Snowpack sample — Loveland Pass, Silver Plume, Colorado, USA (2/11/26, 12:00 PM MST)
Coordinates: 39.663, -105.886
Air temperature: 35 °F
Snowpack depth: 82 cm
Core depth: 10 cm
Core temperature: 17.6 °F
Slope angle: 13°, slope face: 12°
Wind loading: high
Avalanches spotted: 1
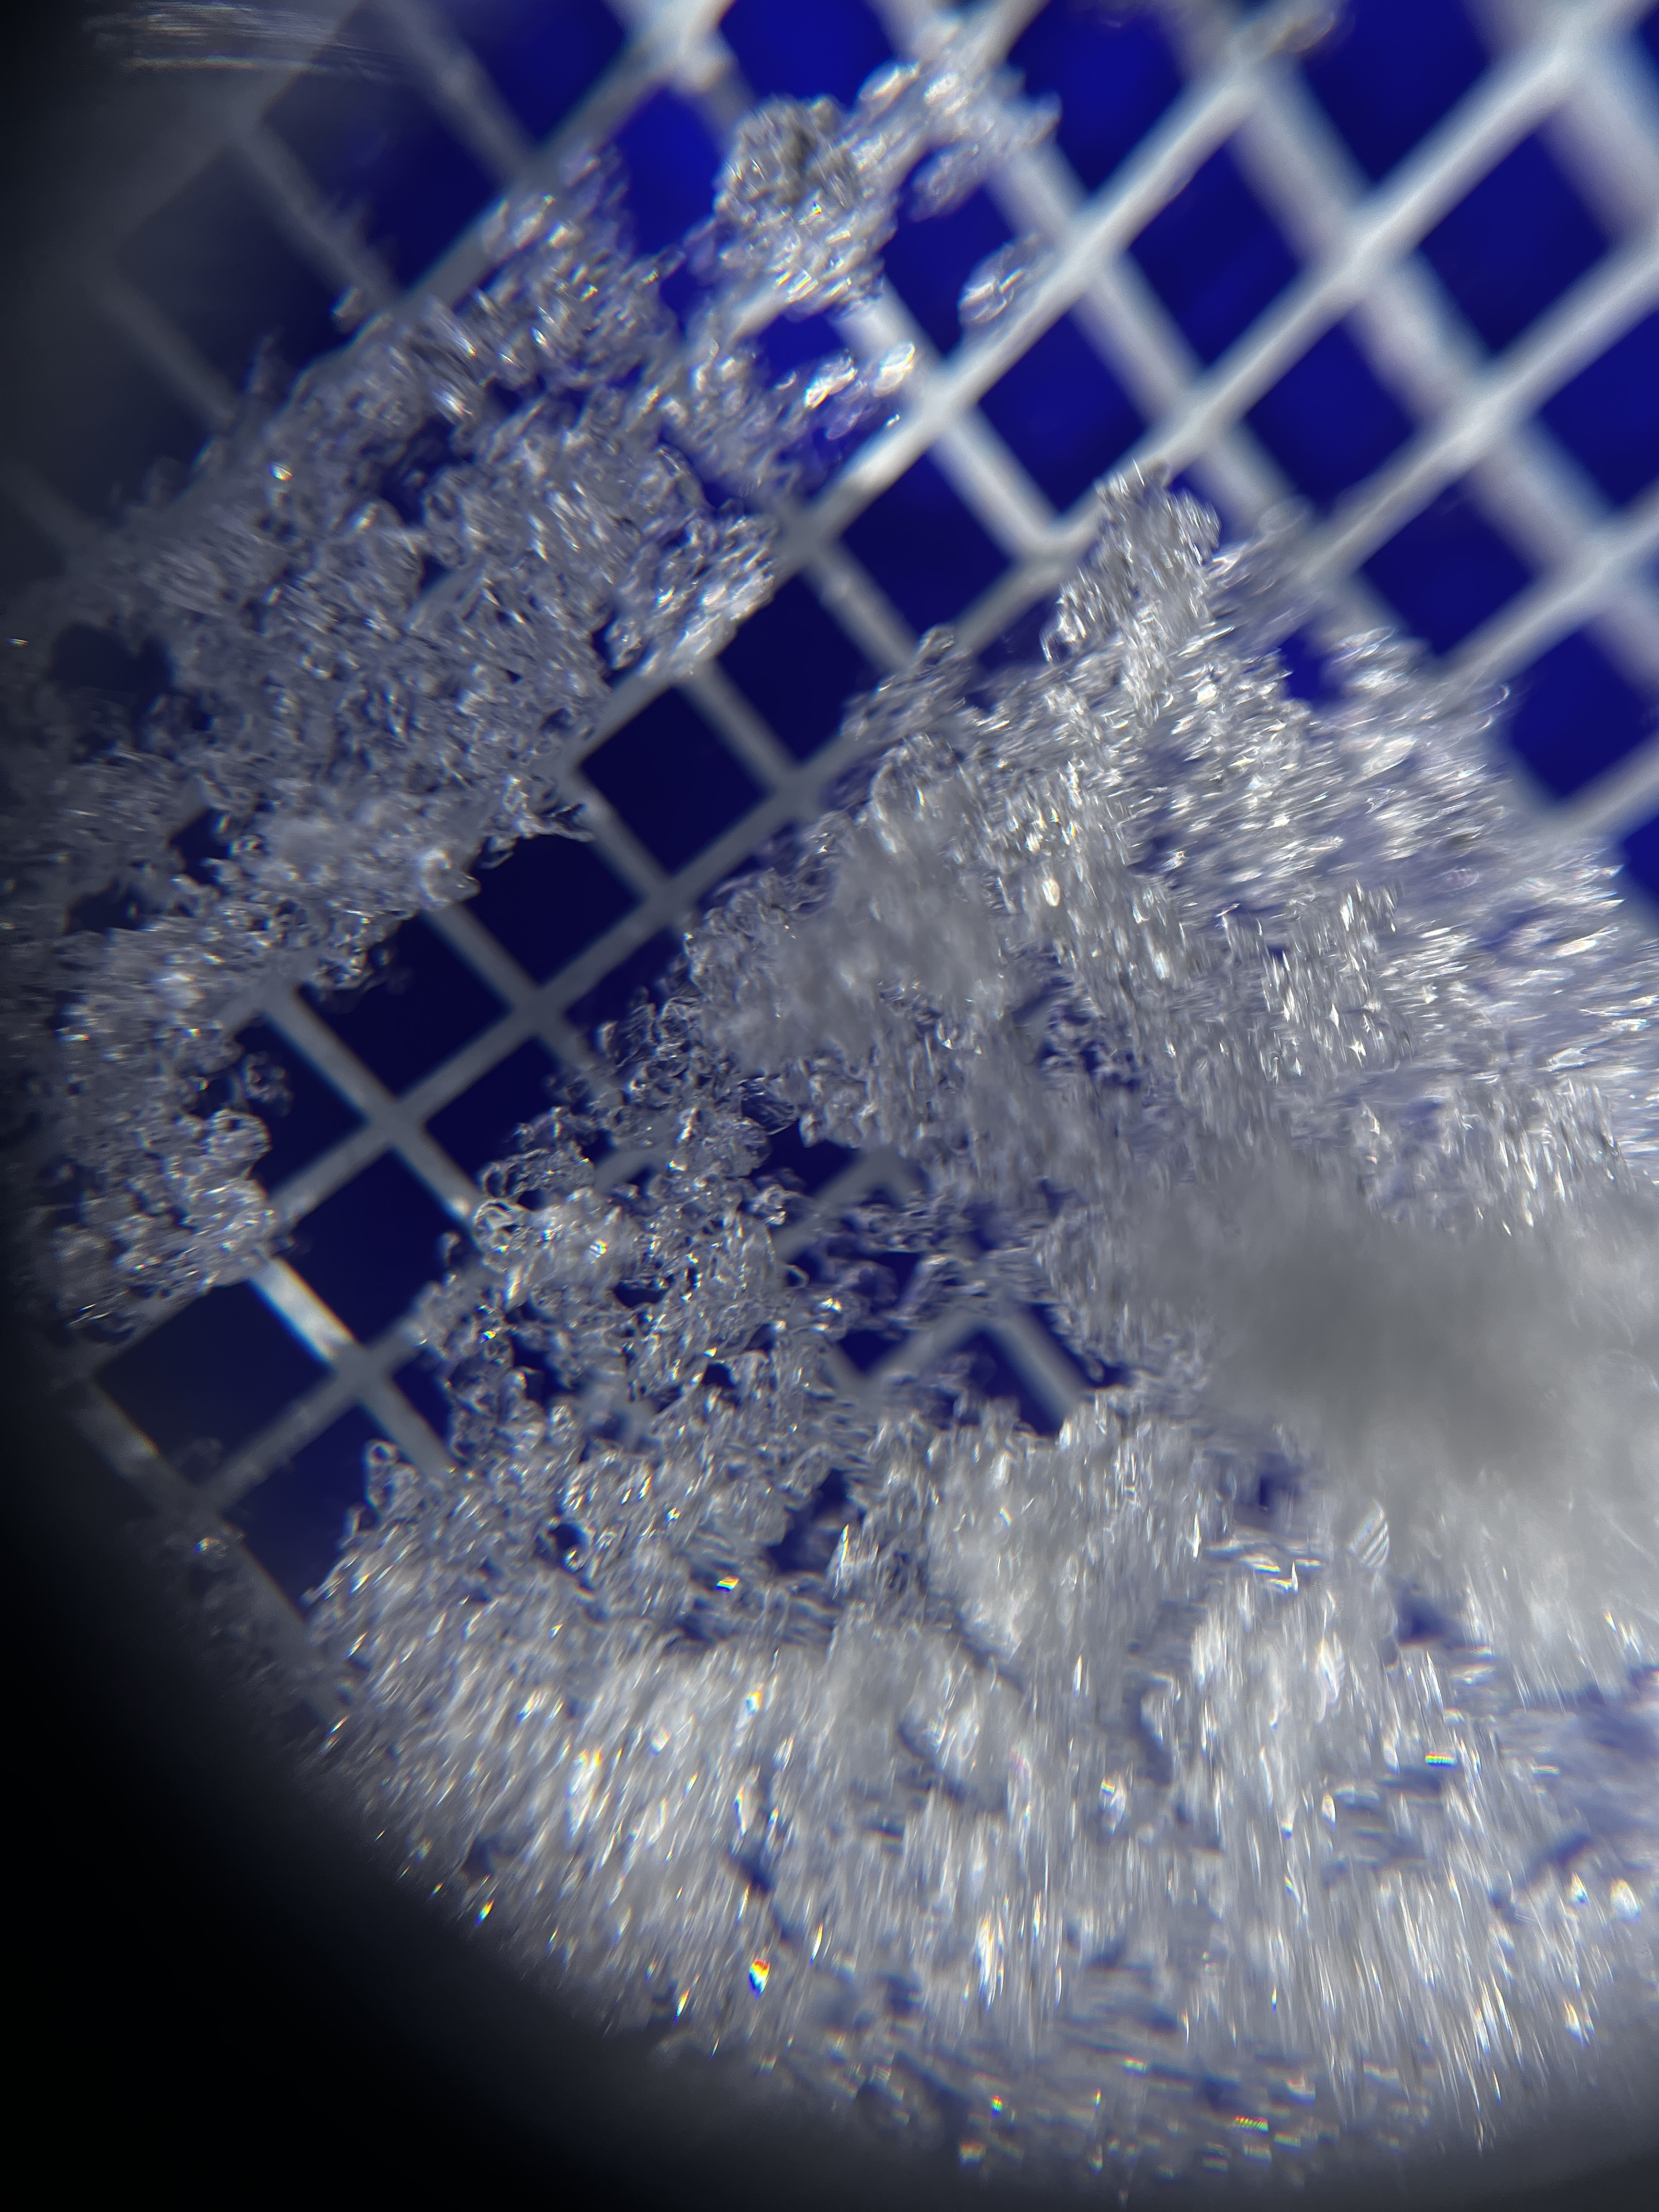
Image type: magnified_profile
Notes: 1 small avalanche spotted on the north side of the bowl, lots of wind loading